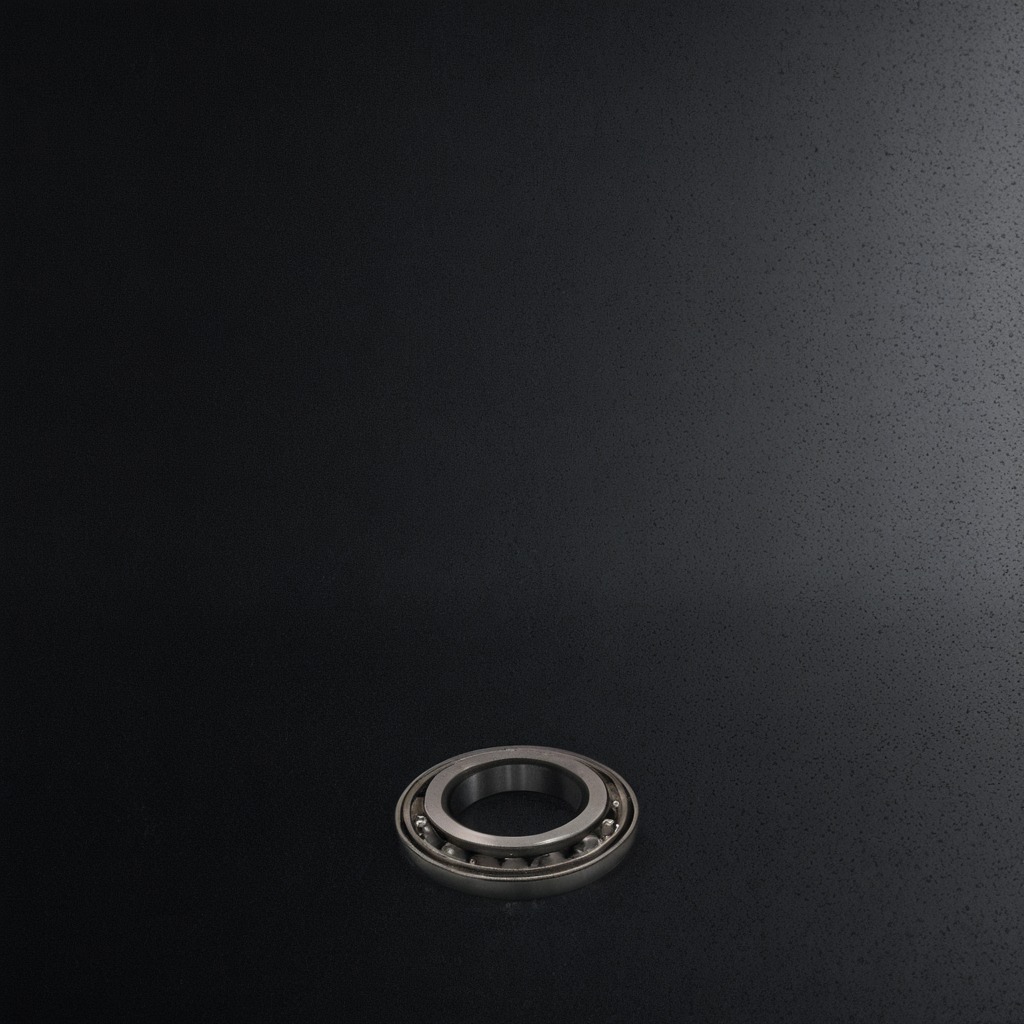
A metal ball bearing lying on the clean granite tabletop inside a workshop at night.